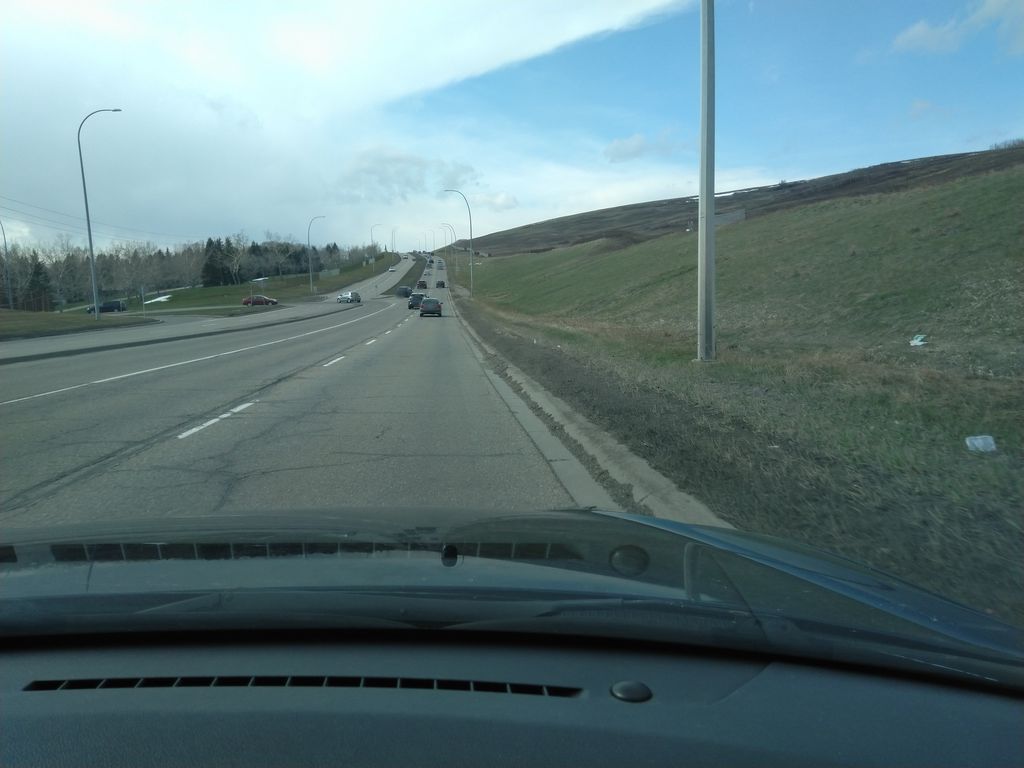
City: calgary